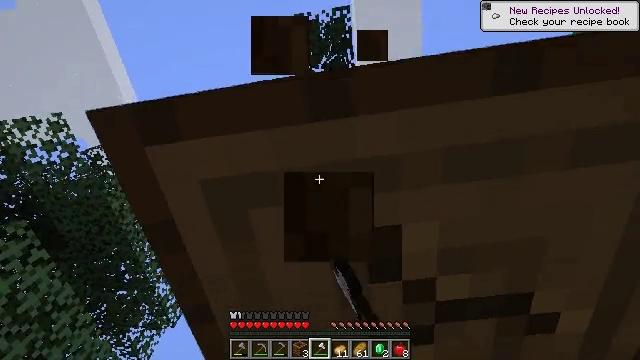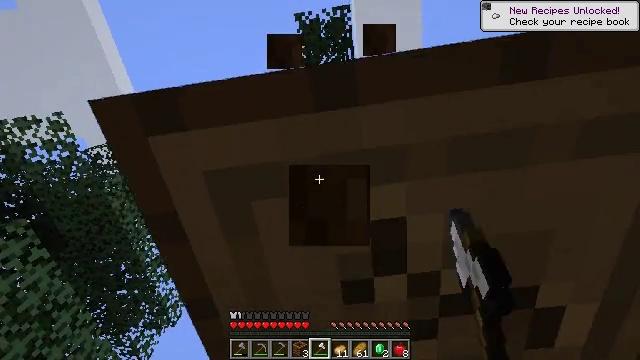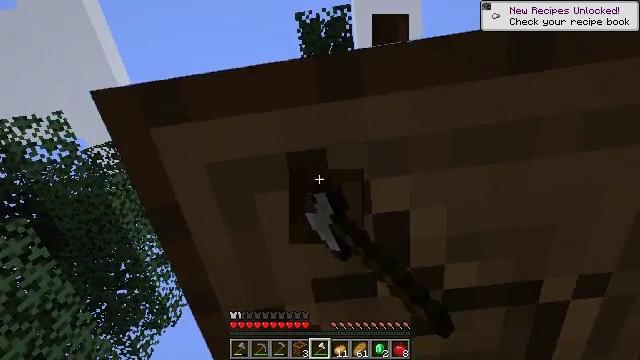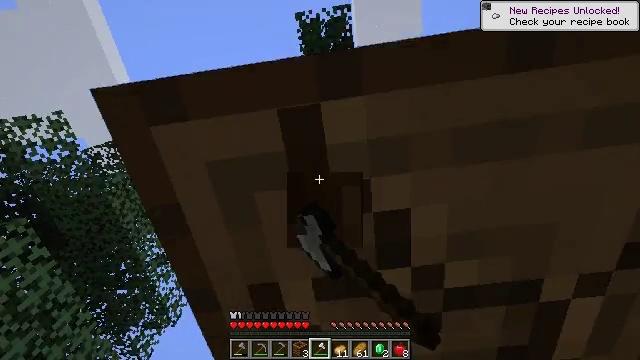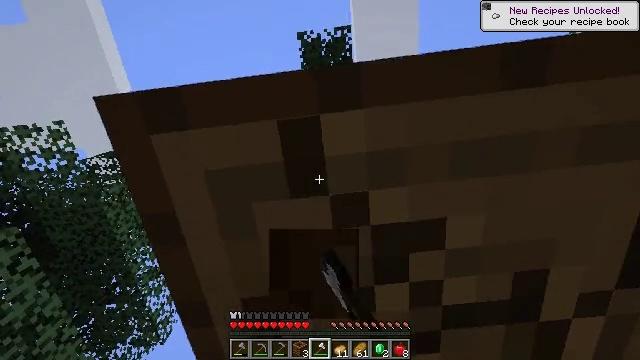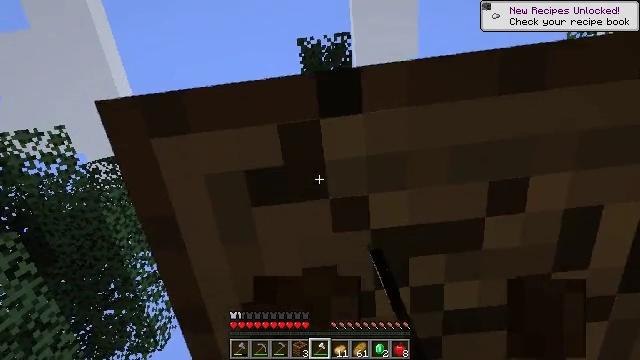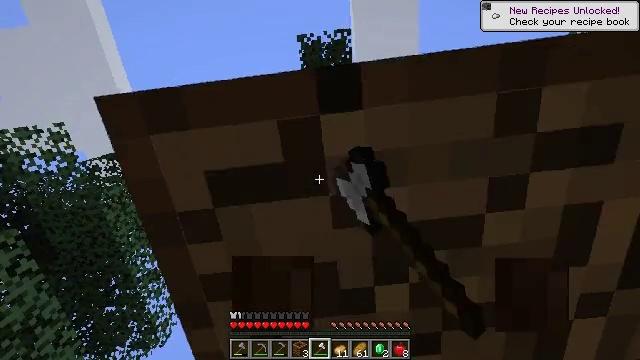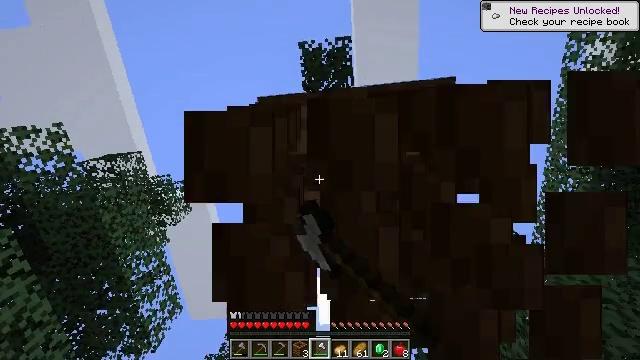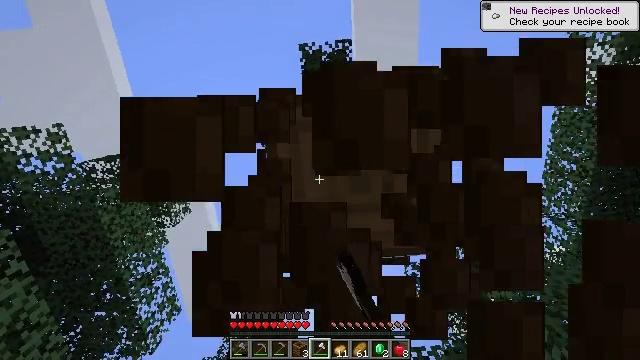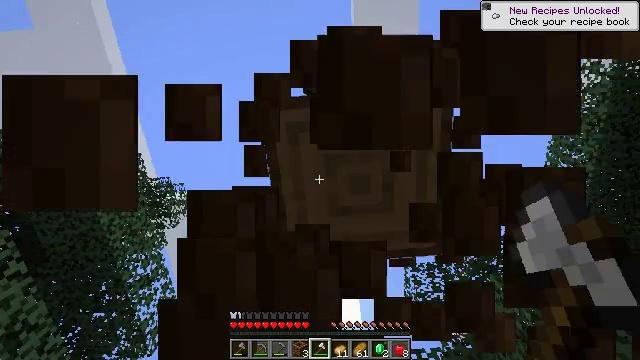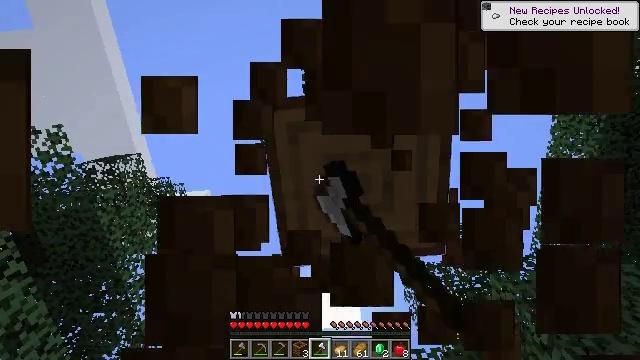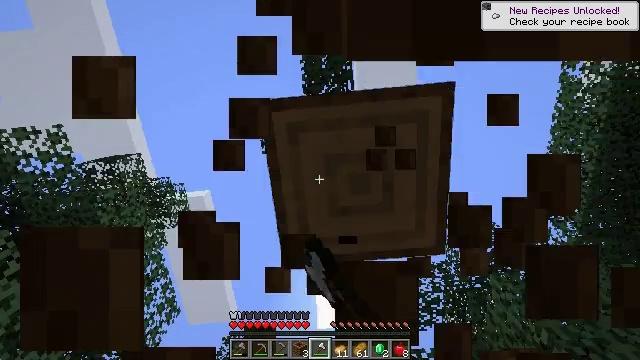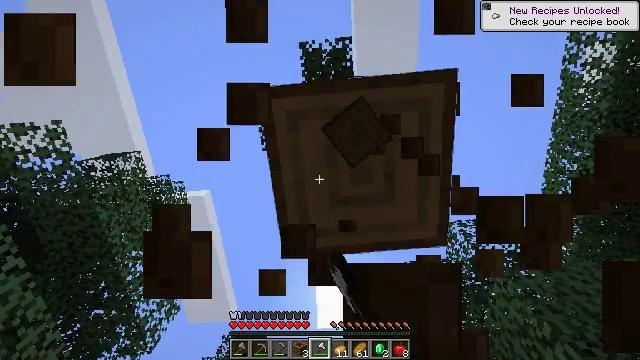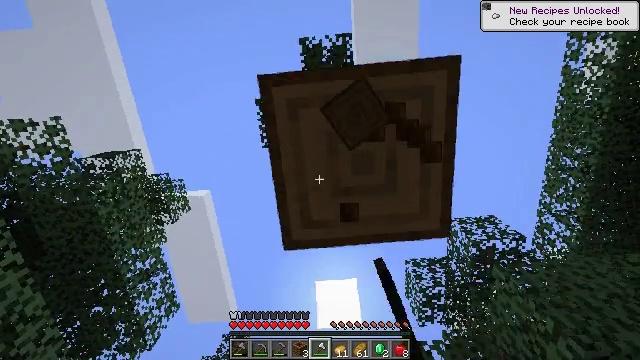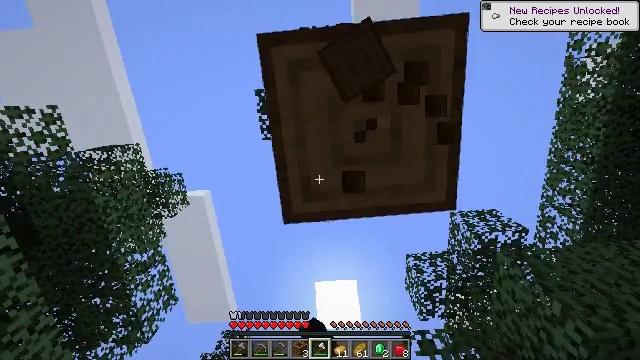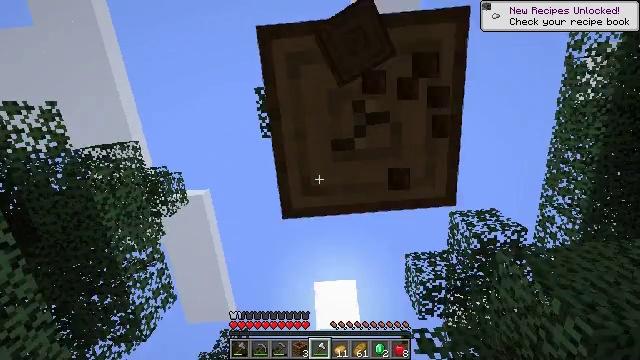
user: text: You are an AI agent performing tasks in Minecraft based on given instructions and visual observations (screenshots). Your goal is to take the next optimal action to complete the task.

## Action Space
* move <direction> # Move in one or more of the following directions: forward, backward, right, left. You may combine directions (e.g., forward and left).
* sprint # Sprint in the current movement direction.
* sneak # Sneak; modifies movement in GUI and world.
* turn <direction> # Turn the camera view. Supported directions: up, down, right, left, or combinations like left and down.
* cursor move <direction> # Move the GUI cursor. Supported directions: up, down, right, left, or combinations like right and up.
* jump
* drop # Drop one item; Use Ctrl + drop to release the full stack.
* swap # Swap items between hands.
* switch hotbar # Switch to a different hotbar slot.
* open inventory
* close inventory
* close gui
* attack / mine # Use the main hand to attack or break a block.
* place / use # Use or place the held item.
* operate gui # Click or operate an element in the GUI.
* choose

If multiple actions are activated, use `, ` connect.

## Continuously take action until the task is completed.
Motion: motion action
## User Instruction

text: Mine the spruce log from the forest.
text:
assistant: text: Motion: attack / mine
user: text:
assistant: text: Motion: attack / mine
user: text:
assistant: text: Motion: attack / mine
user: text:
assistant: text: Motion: turn right and up, attack / mine
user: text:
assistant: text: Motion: turn up, attack / mine
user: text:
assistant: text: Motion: attack / mine
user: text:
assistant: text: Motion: turn right and up, attack / mine
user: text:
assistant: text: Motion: attack / mine
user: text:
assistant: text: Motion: attack / mine
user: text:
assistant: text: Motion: attack / mine
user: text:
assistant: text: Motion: attack / mine
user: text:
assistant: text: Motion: move forward, attack / mine
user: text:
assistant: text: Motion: move forward, attack / mine
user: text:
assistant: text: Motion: attack / mine
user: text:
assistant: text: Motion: attack / mine
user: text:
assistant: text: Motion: turn right and up, attack / mine
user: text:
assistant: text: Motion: turn right and up, attack / mine
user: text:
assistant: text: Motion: attack / mine
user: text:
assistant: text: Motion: turn up, attack / mine
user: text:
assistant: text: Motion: turn up, attack / mine
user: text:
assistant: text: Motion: turn up, attack / mine
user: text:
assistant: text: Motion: attack / mine
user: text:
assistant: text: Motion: attack / mine
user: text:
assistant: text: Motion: turn up, attack / mine
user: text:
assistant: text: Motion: turn up, attack / mine
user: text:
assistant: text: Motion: attack / mine
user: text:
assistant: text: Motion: attack / mine
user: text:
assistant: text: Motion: attack / mine
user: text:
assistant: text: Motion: attack / mine
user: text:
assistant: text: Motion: attack / mine